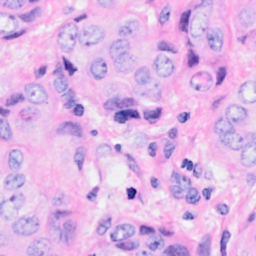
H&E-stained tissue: Breast